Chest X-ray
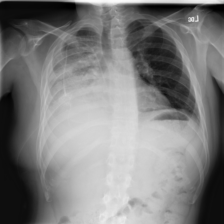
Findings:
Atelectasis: negative
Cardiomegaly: negative
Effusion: negative
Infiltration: negative
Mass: negative
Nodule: negative
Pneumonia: negative
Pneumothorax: negative
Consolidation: positive
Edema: negative
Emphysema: negative
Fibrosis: negative
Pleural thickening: negative
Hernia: negative